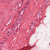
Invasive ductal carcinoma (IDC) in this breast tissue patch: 0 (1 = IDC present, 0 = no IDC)